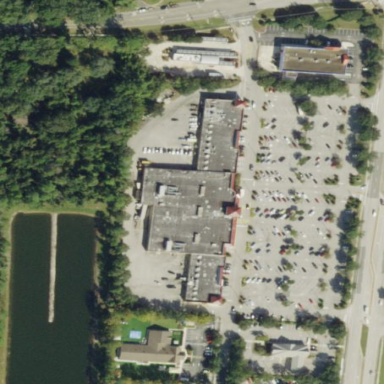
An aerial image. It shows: Retail building.